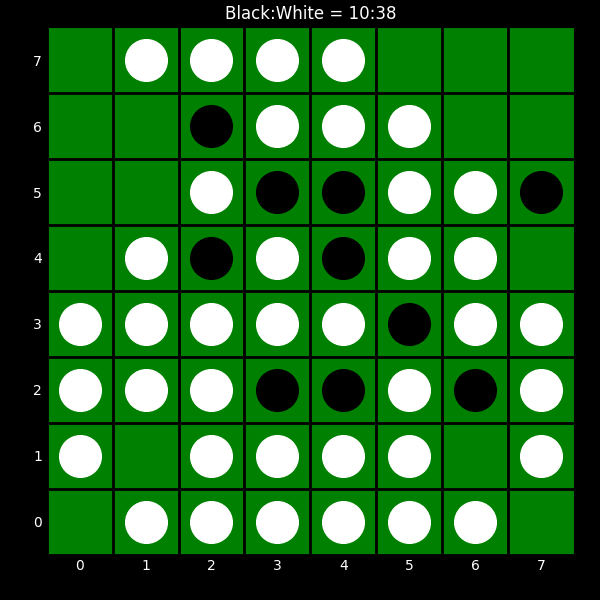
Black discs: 10
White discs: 38